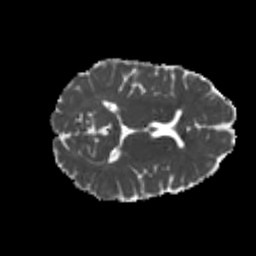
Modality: MD
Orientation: axial
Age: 22
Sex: female
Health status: healthy
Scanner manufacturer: philips
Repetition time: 7.391 s
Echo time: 0.08599 s